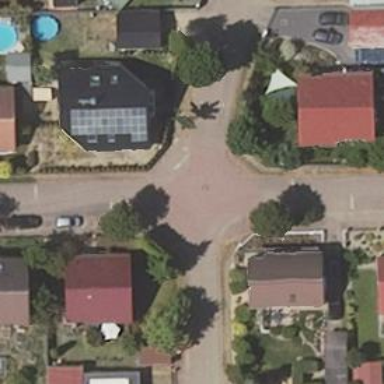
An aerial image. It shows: Living street.